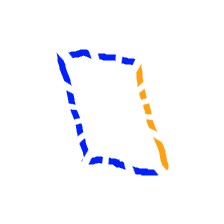
Shape: parallelogram